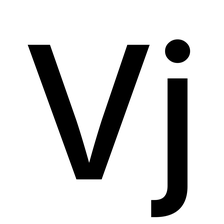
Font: Inter_Medium